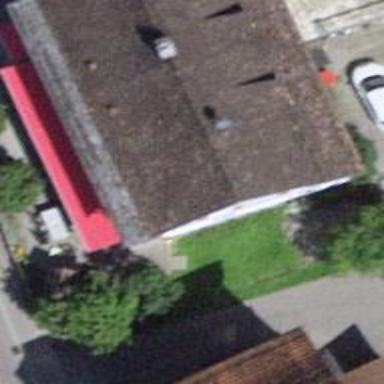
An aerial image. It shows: Cafe.